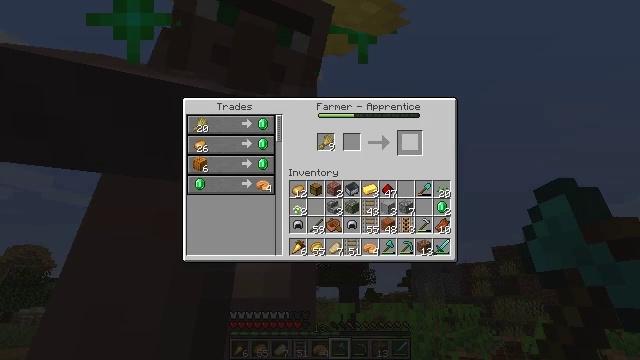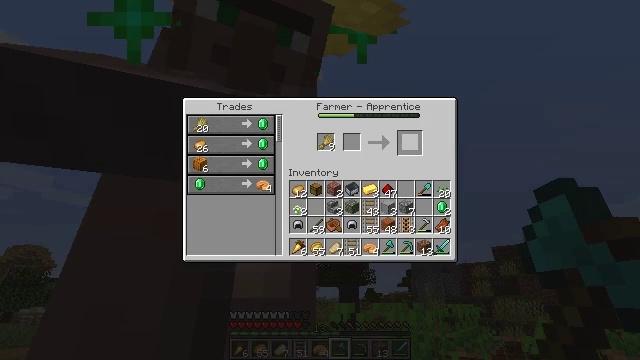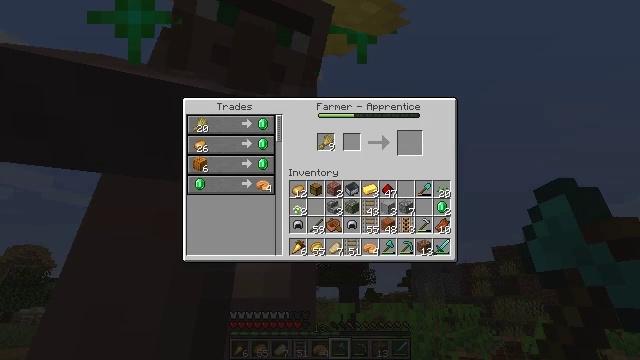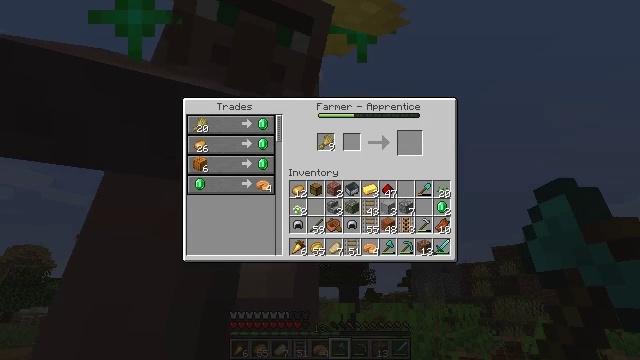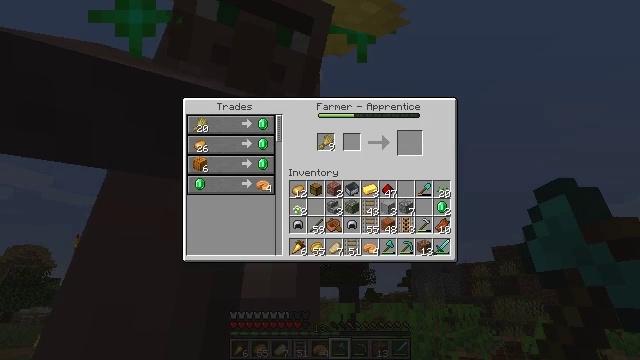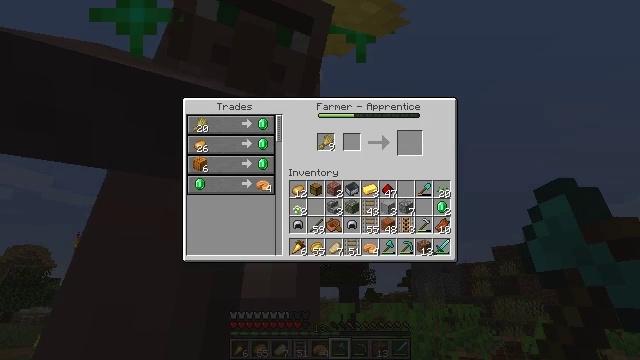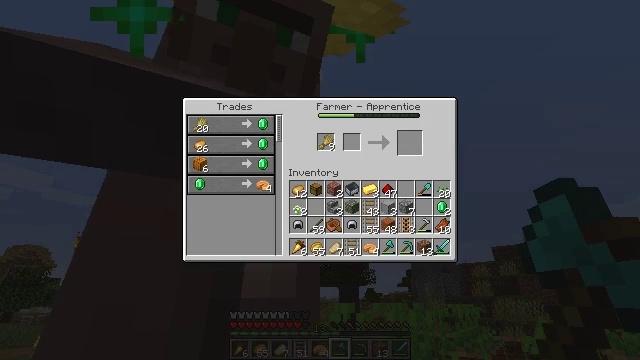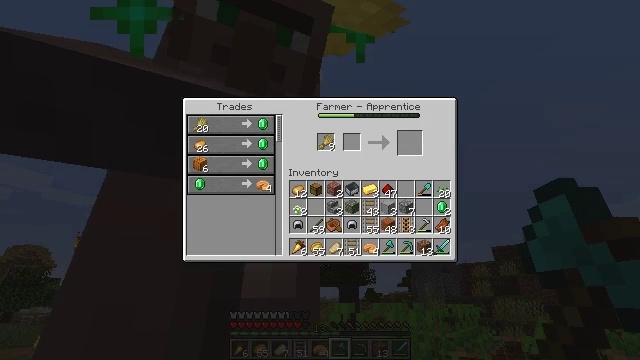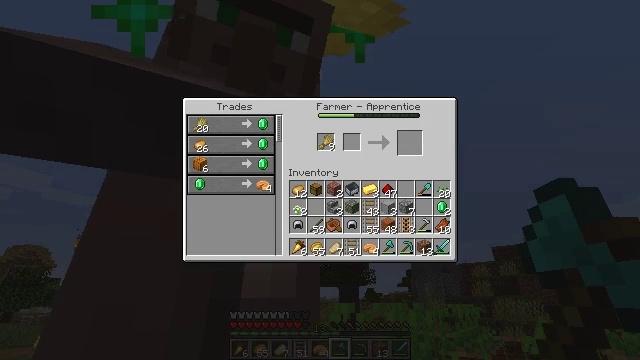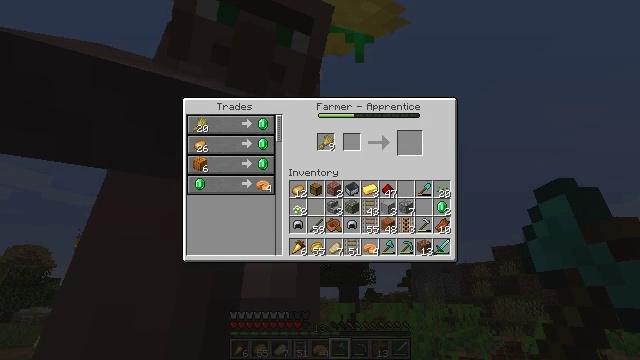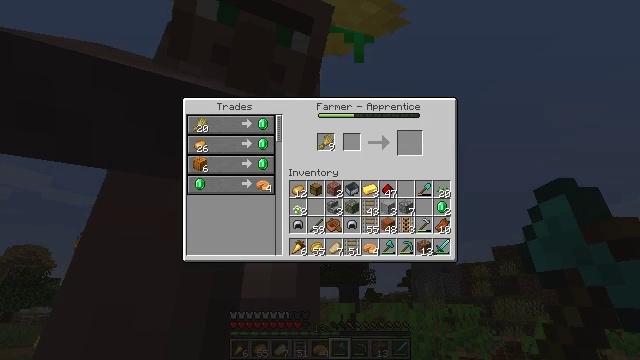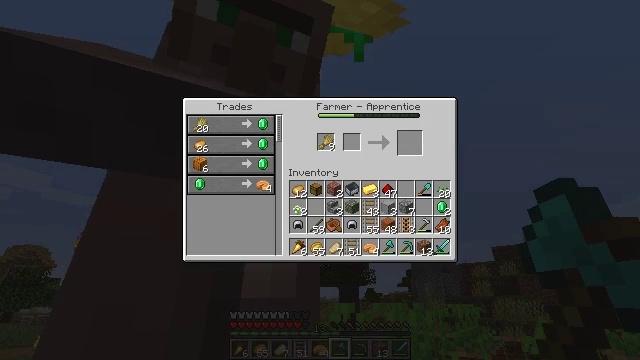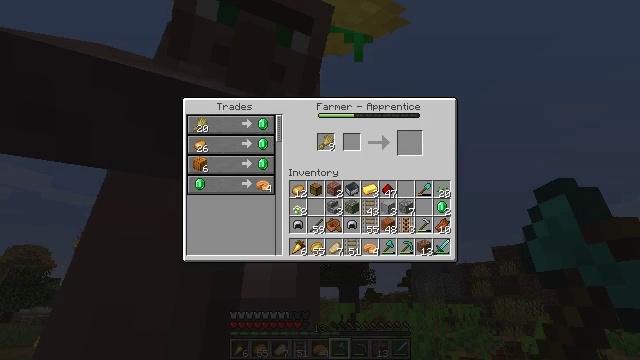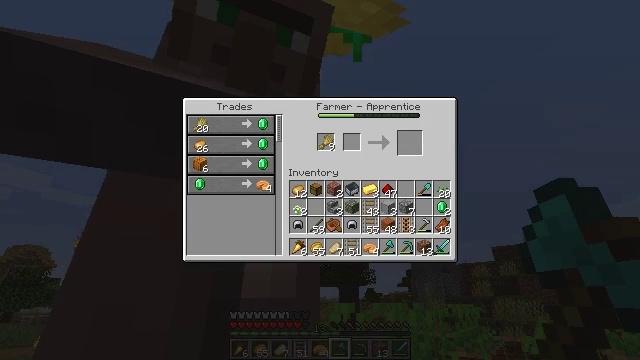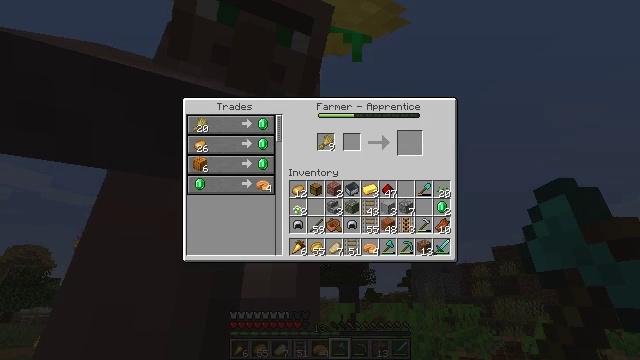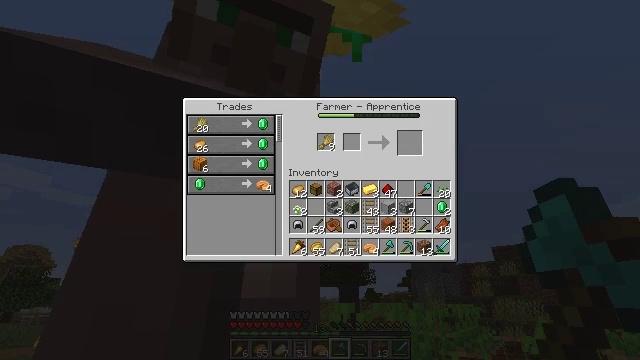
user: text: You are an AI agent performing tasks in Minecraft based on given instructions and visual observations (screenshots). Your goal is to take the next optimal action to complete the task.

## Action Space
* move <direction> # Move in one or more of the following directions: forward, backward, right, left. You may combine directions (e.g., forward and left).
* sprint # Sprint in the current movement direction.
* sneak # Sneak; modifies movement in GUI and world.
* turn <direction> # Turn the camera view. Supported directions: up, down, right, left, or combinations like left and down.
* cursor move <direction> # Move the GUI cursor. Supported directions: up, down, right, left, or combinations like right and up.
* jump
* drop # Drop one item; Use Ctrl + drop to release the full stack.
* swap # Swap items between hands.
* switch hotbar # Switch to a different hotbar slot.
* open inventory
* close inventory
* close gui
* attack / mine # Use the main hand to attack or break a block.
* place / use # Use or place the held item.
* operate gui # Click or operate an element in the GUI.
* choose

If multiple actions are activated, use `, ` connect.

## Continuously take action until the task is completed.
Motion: motion action
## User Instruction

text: Put pumpkin, sugar, and an egg in the crafting grid for a pumpkin pie.
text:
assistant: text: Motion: sneak
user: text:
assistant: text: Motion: sneak, cursor move down
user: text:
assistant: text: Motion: sneak
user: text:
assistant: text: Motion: sneak
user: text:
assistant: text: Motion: sneak
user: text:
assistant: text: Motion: sneak
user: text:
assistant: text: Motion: sneak
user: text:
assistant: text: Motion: sneak
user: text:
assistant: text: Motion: sneak
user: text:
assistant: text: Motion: sneak
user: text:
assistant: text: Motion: no_op
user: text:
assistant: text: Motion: no_op
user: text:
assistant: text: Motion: no_op
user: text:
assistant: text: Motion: no_op
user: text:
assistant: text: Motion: no_op
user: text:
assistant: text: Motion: no_op
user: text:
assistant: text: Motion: no_op
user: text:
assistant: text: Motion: cursor move left
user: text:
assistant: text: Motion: cursor move left
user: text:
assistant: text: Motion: cursor move left
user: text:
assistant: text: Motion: no_op
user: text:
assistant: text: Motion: no_op
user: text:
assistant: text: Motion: no_op
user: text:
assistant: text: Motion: sneak, cursor move left
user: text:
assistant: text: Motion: sneak, cursor move left
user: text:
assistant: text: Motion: sneak, cursor move left
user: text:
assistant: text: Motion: sneak, cursor move left
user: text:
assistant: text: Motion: sneak, cursor move left
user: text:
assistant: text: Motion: sneak, cursor move left
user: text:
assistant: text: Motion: sneak, cursor move left